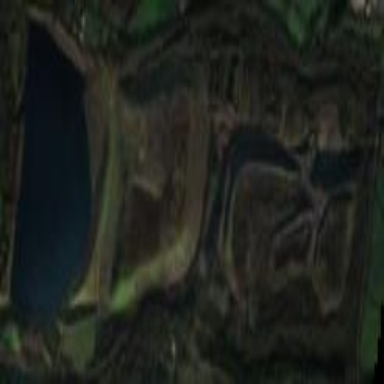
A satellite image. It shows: Quarry area.